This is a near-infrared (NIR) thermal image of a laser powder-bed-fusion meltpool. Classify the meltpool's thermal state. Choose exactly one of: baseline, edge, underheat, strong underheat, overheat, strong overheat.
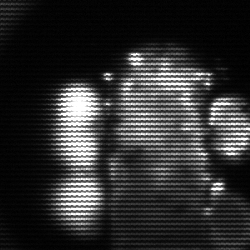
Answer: strong underheat